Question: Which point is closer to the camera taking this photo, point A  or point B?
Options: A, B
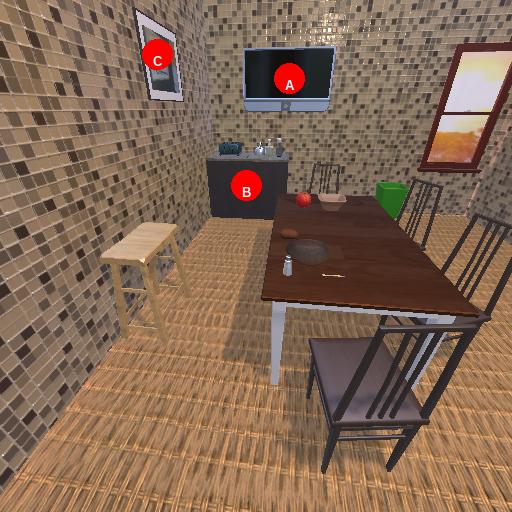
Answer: A